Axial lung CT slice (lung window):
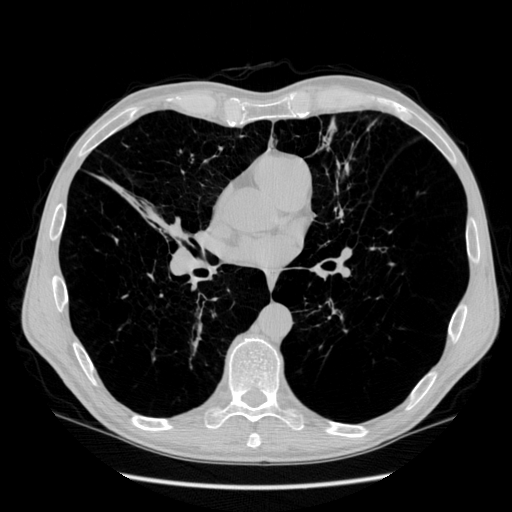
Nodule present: no